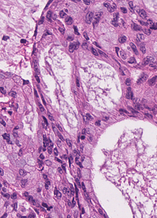
Tumor epithelial tissue: yes
Tumor-associated stroma tissue: yes
Normal tissue: no